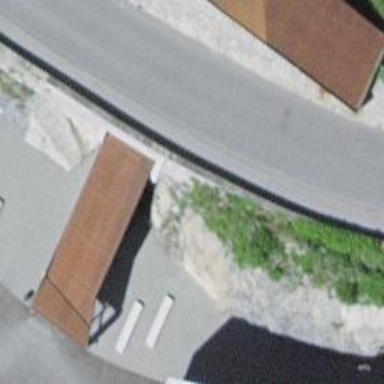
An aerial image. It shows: Footway that passes through building tunnel.